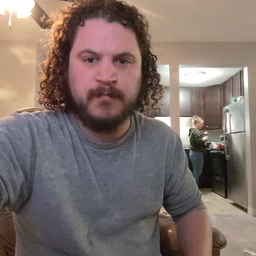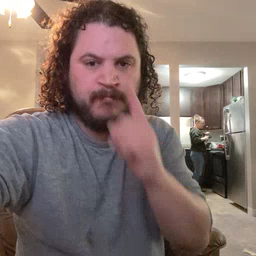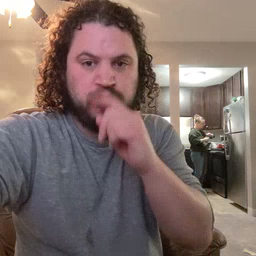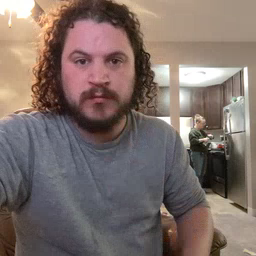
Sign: mouse